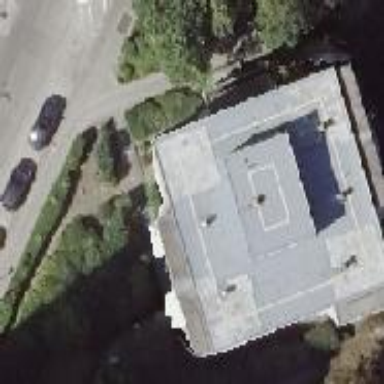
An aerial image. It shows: Flat-roofed apartment building.